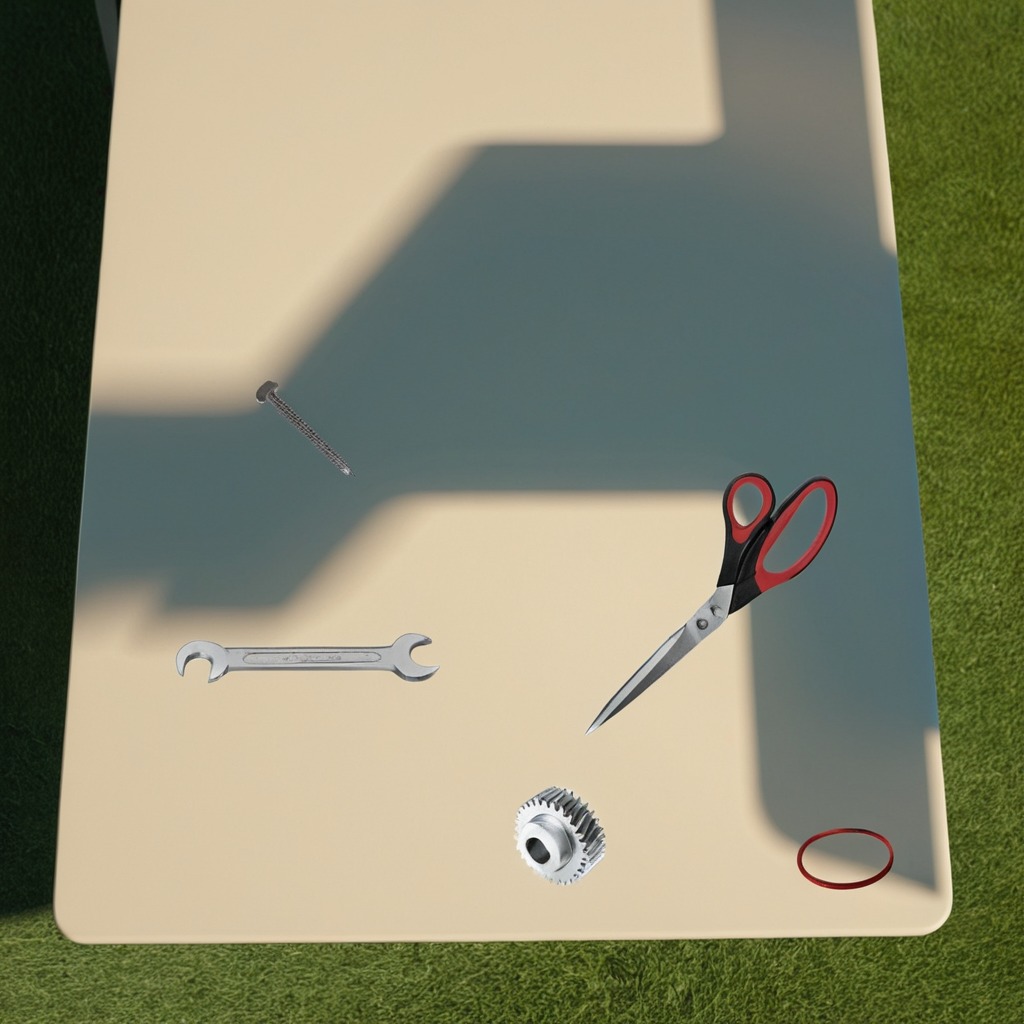
A rubber Oring, a steel gear with teeth, an iron nail, a pair of scissors, and a wrench are lying on the textured surface.